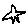
Label: star